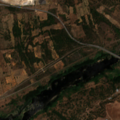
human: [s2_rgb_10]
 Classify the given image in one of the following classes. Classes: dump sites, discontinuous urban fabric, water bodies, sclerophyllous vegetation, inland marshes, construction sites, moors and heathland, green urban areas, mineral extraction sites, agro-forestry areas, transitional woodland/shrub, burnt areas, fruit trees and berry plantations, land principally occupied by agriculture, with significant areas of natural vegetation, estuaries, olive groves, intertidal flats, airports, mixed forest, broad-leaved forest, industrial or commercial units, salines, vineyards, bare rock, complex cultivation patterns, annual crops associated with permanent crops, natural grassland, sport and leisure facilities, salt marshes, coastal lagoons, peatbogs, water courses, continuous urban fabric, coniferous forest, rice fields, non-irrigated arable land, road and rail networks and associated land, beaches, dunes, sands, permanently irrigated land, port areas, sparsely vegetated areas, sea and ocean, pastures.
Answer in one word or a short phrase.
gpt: non-irrigated arable land, permanently irrigated land, olive groves, land principally occupied by agriculture, with significant areas of natural vegetation, broad-leaved forest, mixed forest, transitional woodland/shrub, water courses